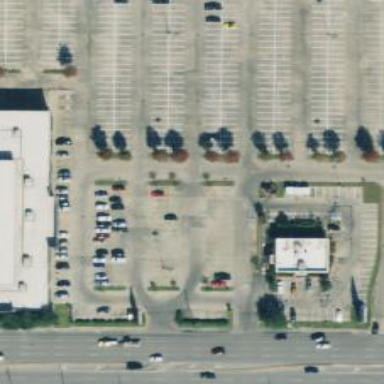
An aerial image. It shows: Parking space is available.